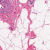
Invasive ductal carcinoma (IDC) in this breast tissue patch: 0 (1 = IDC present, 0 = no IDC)